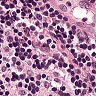
Metastatic tissue present: no